Question: I have a spreadsheet that contains a list of e.g software products, some products go up to module level and others are just a product. I have a grouping that groups each vendors products or product modules...
the excel sheet aims to map vendor products (or modules if they exist) to certain functions. an "X" in the cell indicates that the function is supported. in the picture module A1.1 supports function 1. ... and Product A2 (with no defined modules) also supports Function 1.
The problem comes in when working up the "tree" of grouped columns... i need a sub/function that will complete the rest of the mapping. ie... if i check both cell D2 and E2 i would like to run a function that updates cell C2 to an X and then Cell B2 to an X. (the X would state that all modules support the function)
So in the graphic, the red cells were manually entered, and the non-red "X" and "O" cells would be added automatically.
I know this seems lazy asking in this format, however i would appreciate help even to get directed in the right idea, brain is fried and i cant even think how to solve this...

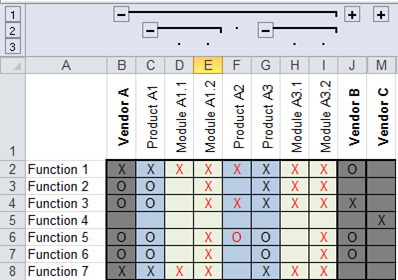
Answer: You can use the OutlineLevel Property located in the Columns to locate the parents and the childrens based on the worksheet outline logic.
Try:
'''
'This function goes thru the outline childrens of a cell and can apply some logic based on their value
Function SubComponentsPresent() As String
Application.Volatile
Dim RefRange As Range
Set RefRange = Application.Caller
Dim Childrens As Range
Set Childrens = OutLineChildren(RefRange)
Dim oCell As Range
For Each oCell In Childrens
'-----------
'Insert code here
'-----------
Next oCell
SubComponentsPresent = tOut
End Function
'This functions returns the childrens of a cell (Considering a column outLine)
Function OutLineChildren(RefCell As Range) As Range
Dim oCell As Range
Dim tOut As String
With RefCell.WorkSheet
If .Outline.SummaryColumn = xlSummaryOnRight Then
Set oCell = RefCell.Offset(0, -1)
Do Until oCell.EntireColumn.OutlineLevel <= RefCell.EntireColumn.OutlineLevel
If oCell.EntireColumn.OutlineLevel = RefCell.EntireColumn.OutlineLevel + 1 Then
If tOut <> "" Then tOut = tOut & ","
tOut = tOut & oCell.Address
End If
Set oCell = oCell.Offset(0, -1)
Loop
Else
Set oCell = RefCell.Offset(0, 1)
Do Until oCell.EntireColumn.OutlineLevel <= RefCell.EntireColumn.OutlineLevel
If oCell.EntireColumn.OutlineLevel = RefCell.EntireColumn.OutlineLevel + 1 Then
If tOut <> "" Then tOut = tOut & ","
tOut = tOut & oCell.Address
End If
Set oCell = oCell.Offset(0, 1)
Loop
End If
End With
Set OutLineChildren = RefCell.Worksheet.Range(tOut)
End Function
'''